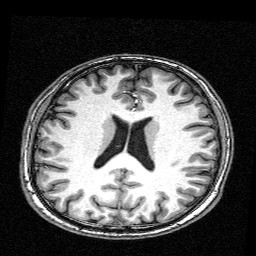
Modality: T1w
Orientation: coronal
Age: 27
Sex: male